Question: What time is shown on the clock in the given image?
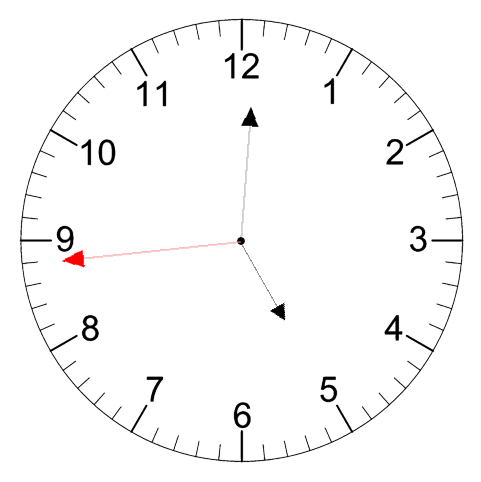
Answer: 05:00:44